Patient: sex M, age 58
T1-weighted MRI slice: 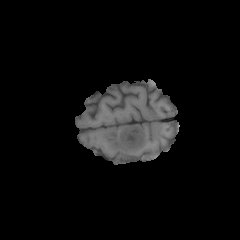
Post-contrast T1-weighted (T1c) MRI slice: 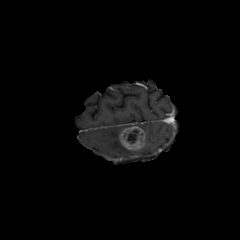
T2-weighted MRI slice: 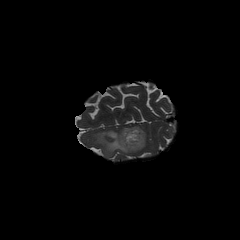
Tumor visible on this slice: yes
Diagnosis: Glioblastoma, IDH-wildtype
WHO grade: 4